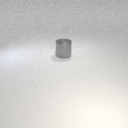
large gray metal cylinder